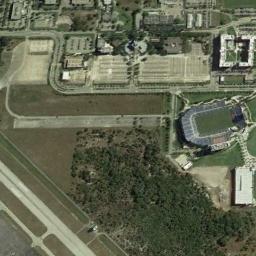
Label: stadium